Question: I have successfully created an IPA using Xcode 6.1 and uploaded to TestFlight, but whenever I tried to test, it shows the following screen, where should I change the build permission?

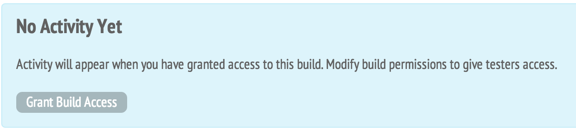
Answer: Right after you have uploaded the binary to the TestFlight it should show you the page with permissions e.g. the list of devices which you can test the app from your provisioning profile which you have used to sign the app. From that list you should check some of the devices, and click the "Update and Notify" or "Just Update" button. In your case, I think you have missed that step, and now you can go to TestFlight, navigate to your app, select the proper build, click permissions on the left, select the devices you want to permit to test your app, click the "Update and Notify" or "Just Update" button. Now you can test the app (if your device is on the list, of course)! Good Luck!